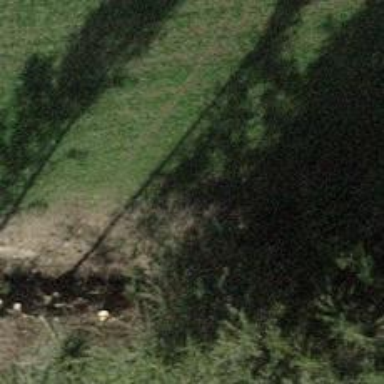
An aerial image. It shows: Pipeline marker.